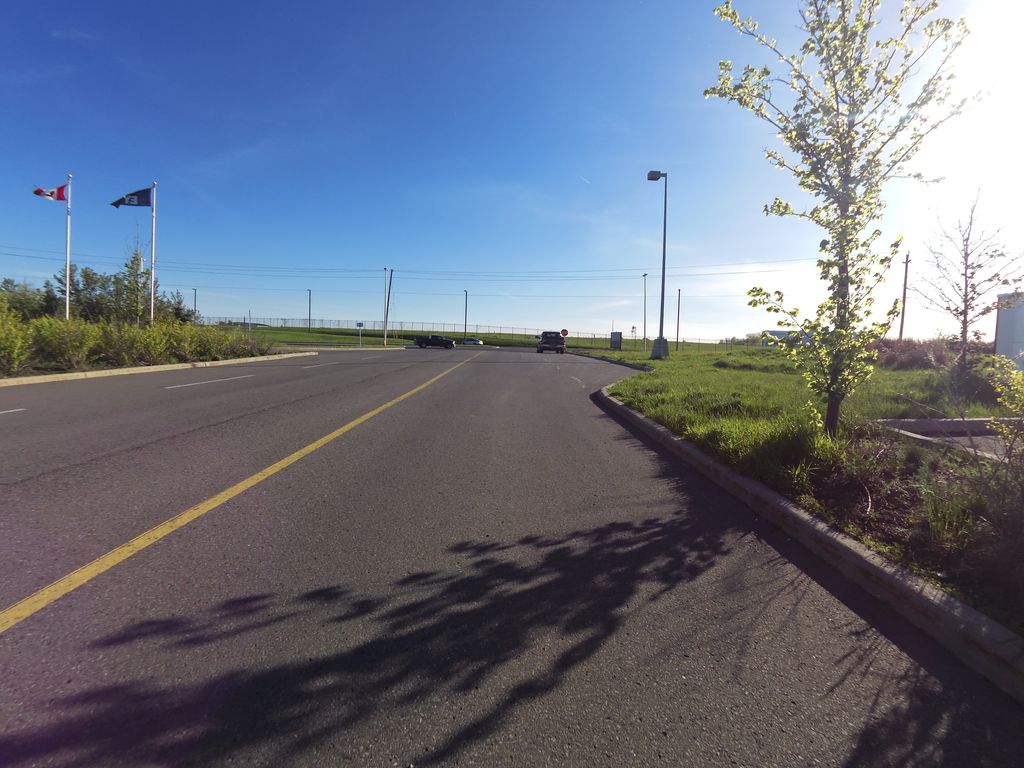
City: ottawa-gatineau